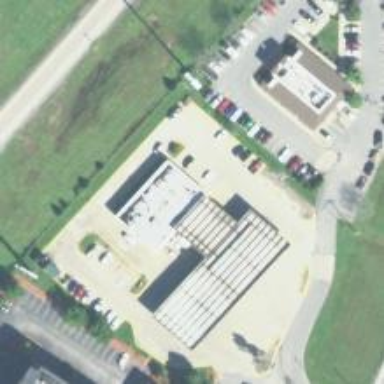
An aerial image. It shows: Convenience shop.